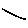
Label: line